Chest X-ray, PA view. Patient: 56 years old, sex F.
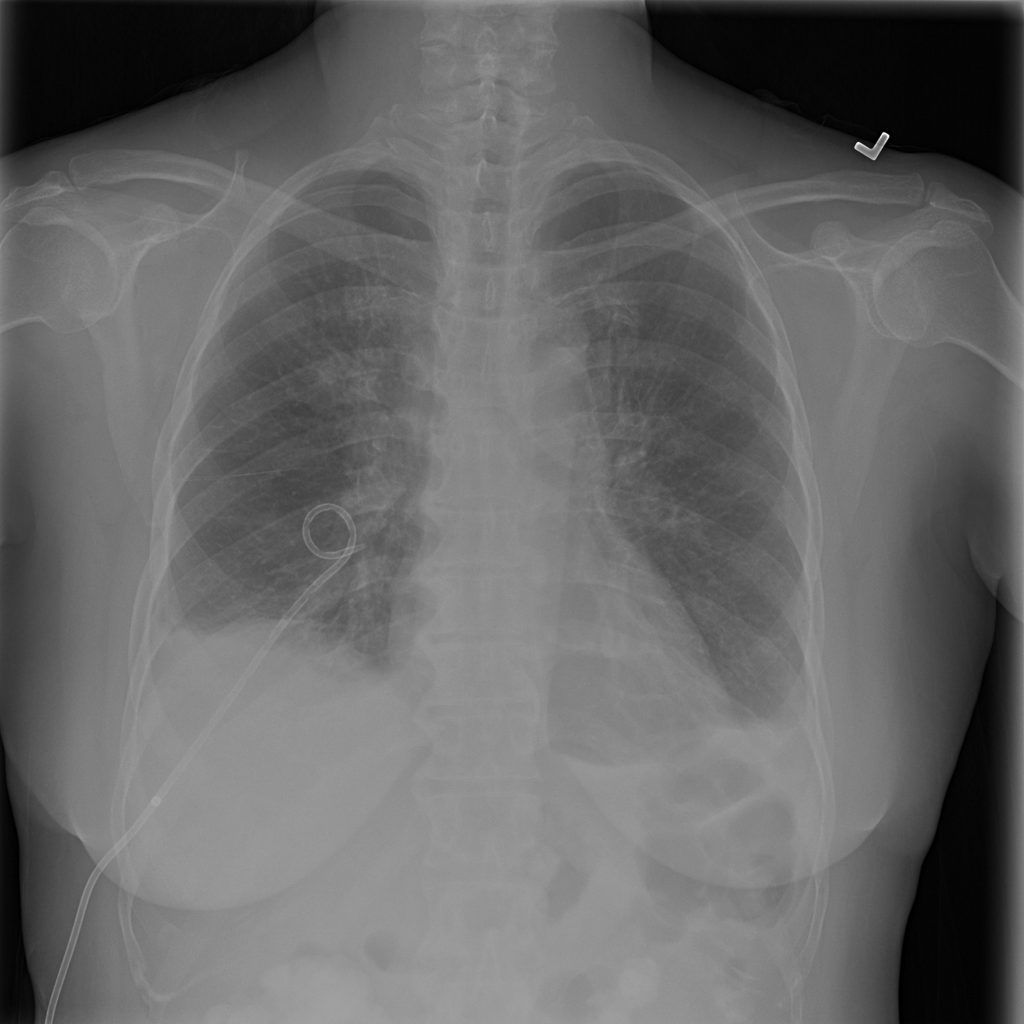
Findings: Effusion